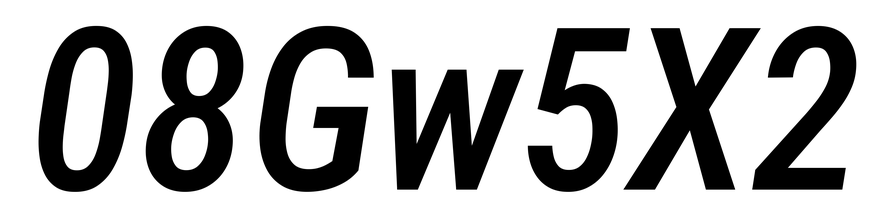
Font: Roboto-Italic_Condensed_Medium_Italic